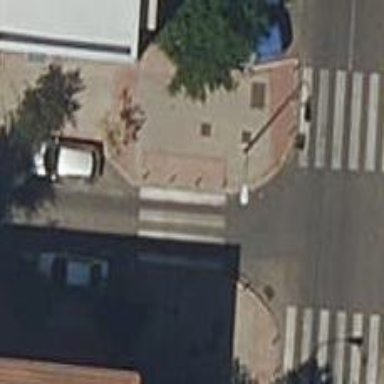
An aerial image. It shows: Bollard barrier.